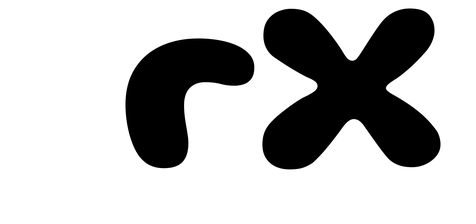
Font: Gluten_Bold